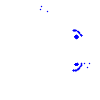
Particle: pion